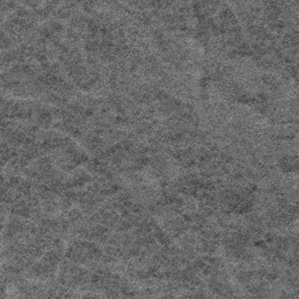
Label: frost